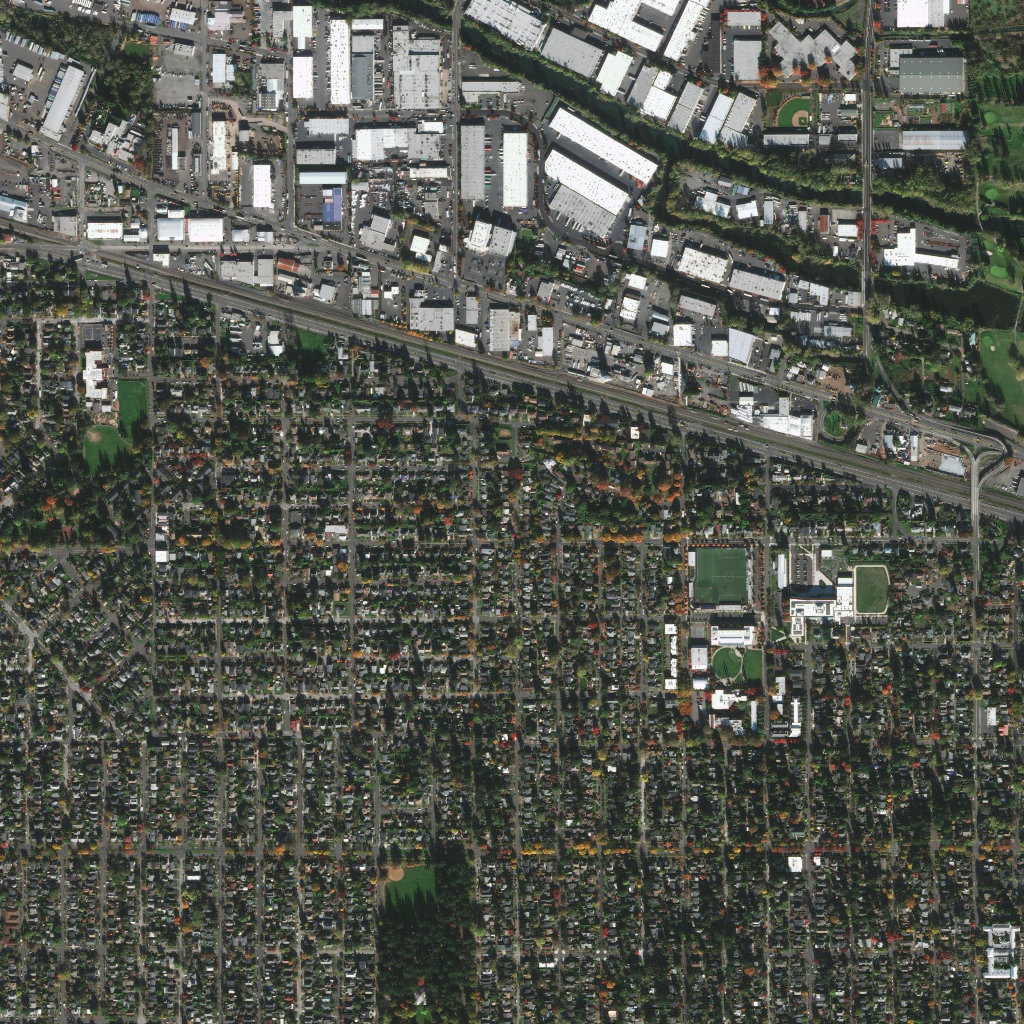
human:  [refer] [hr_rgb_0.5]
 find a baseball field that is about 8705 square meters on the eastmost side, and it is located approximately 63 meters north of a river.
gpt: <box>[[74, 8, 79, 12, 0]]</box>